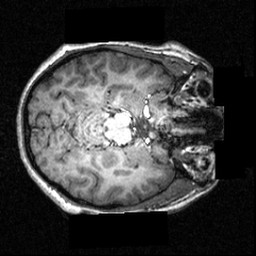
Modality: T1w
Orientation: axial
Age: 18
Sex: female
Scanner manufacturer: siemens
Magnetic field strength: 3.951 T
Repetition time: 1.5 s
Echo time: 0.00335 s